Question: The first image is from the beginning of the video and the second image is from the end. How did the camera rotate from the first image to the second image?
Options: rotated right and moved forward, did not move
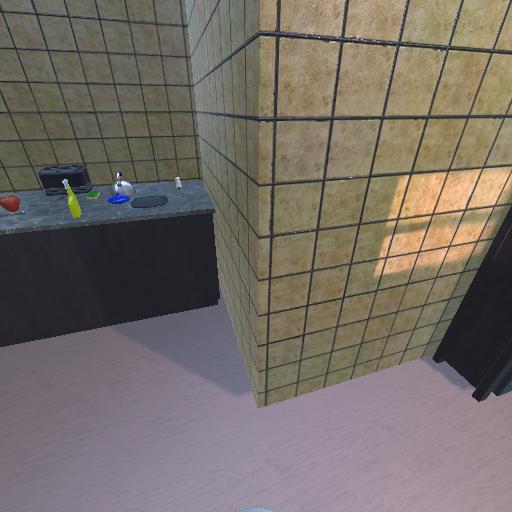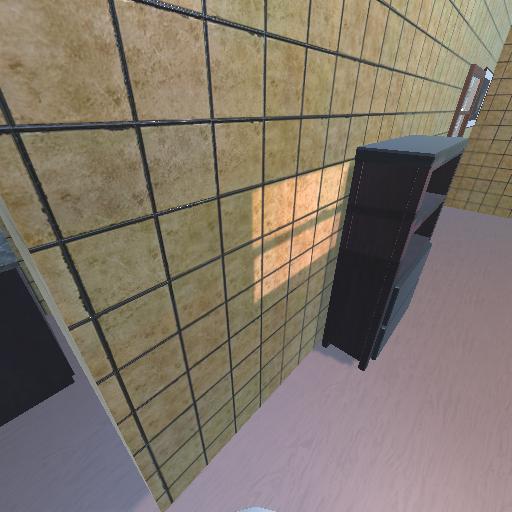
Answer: rotated right and moved forward